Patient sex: M
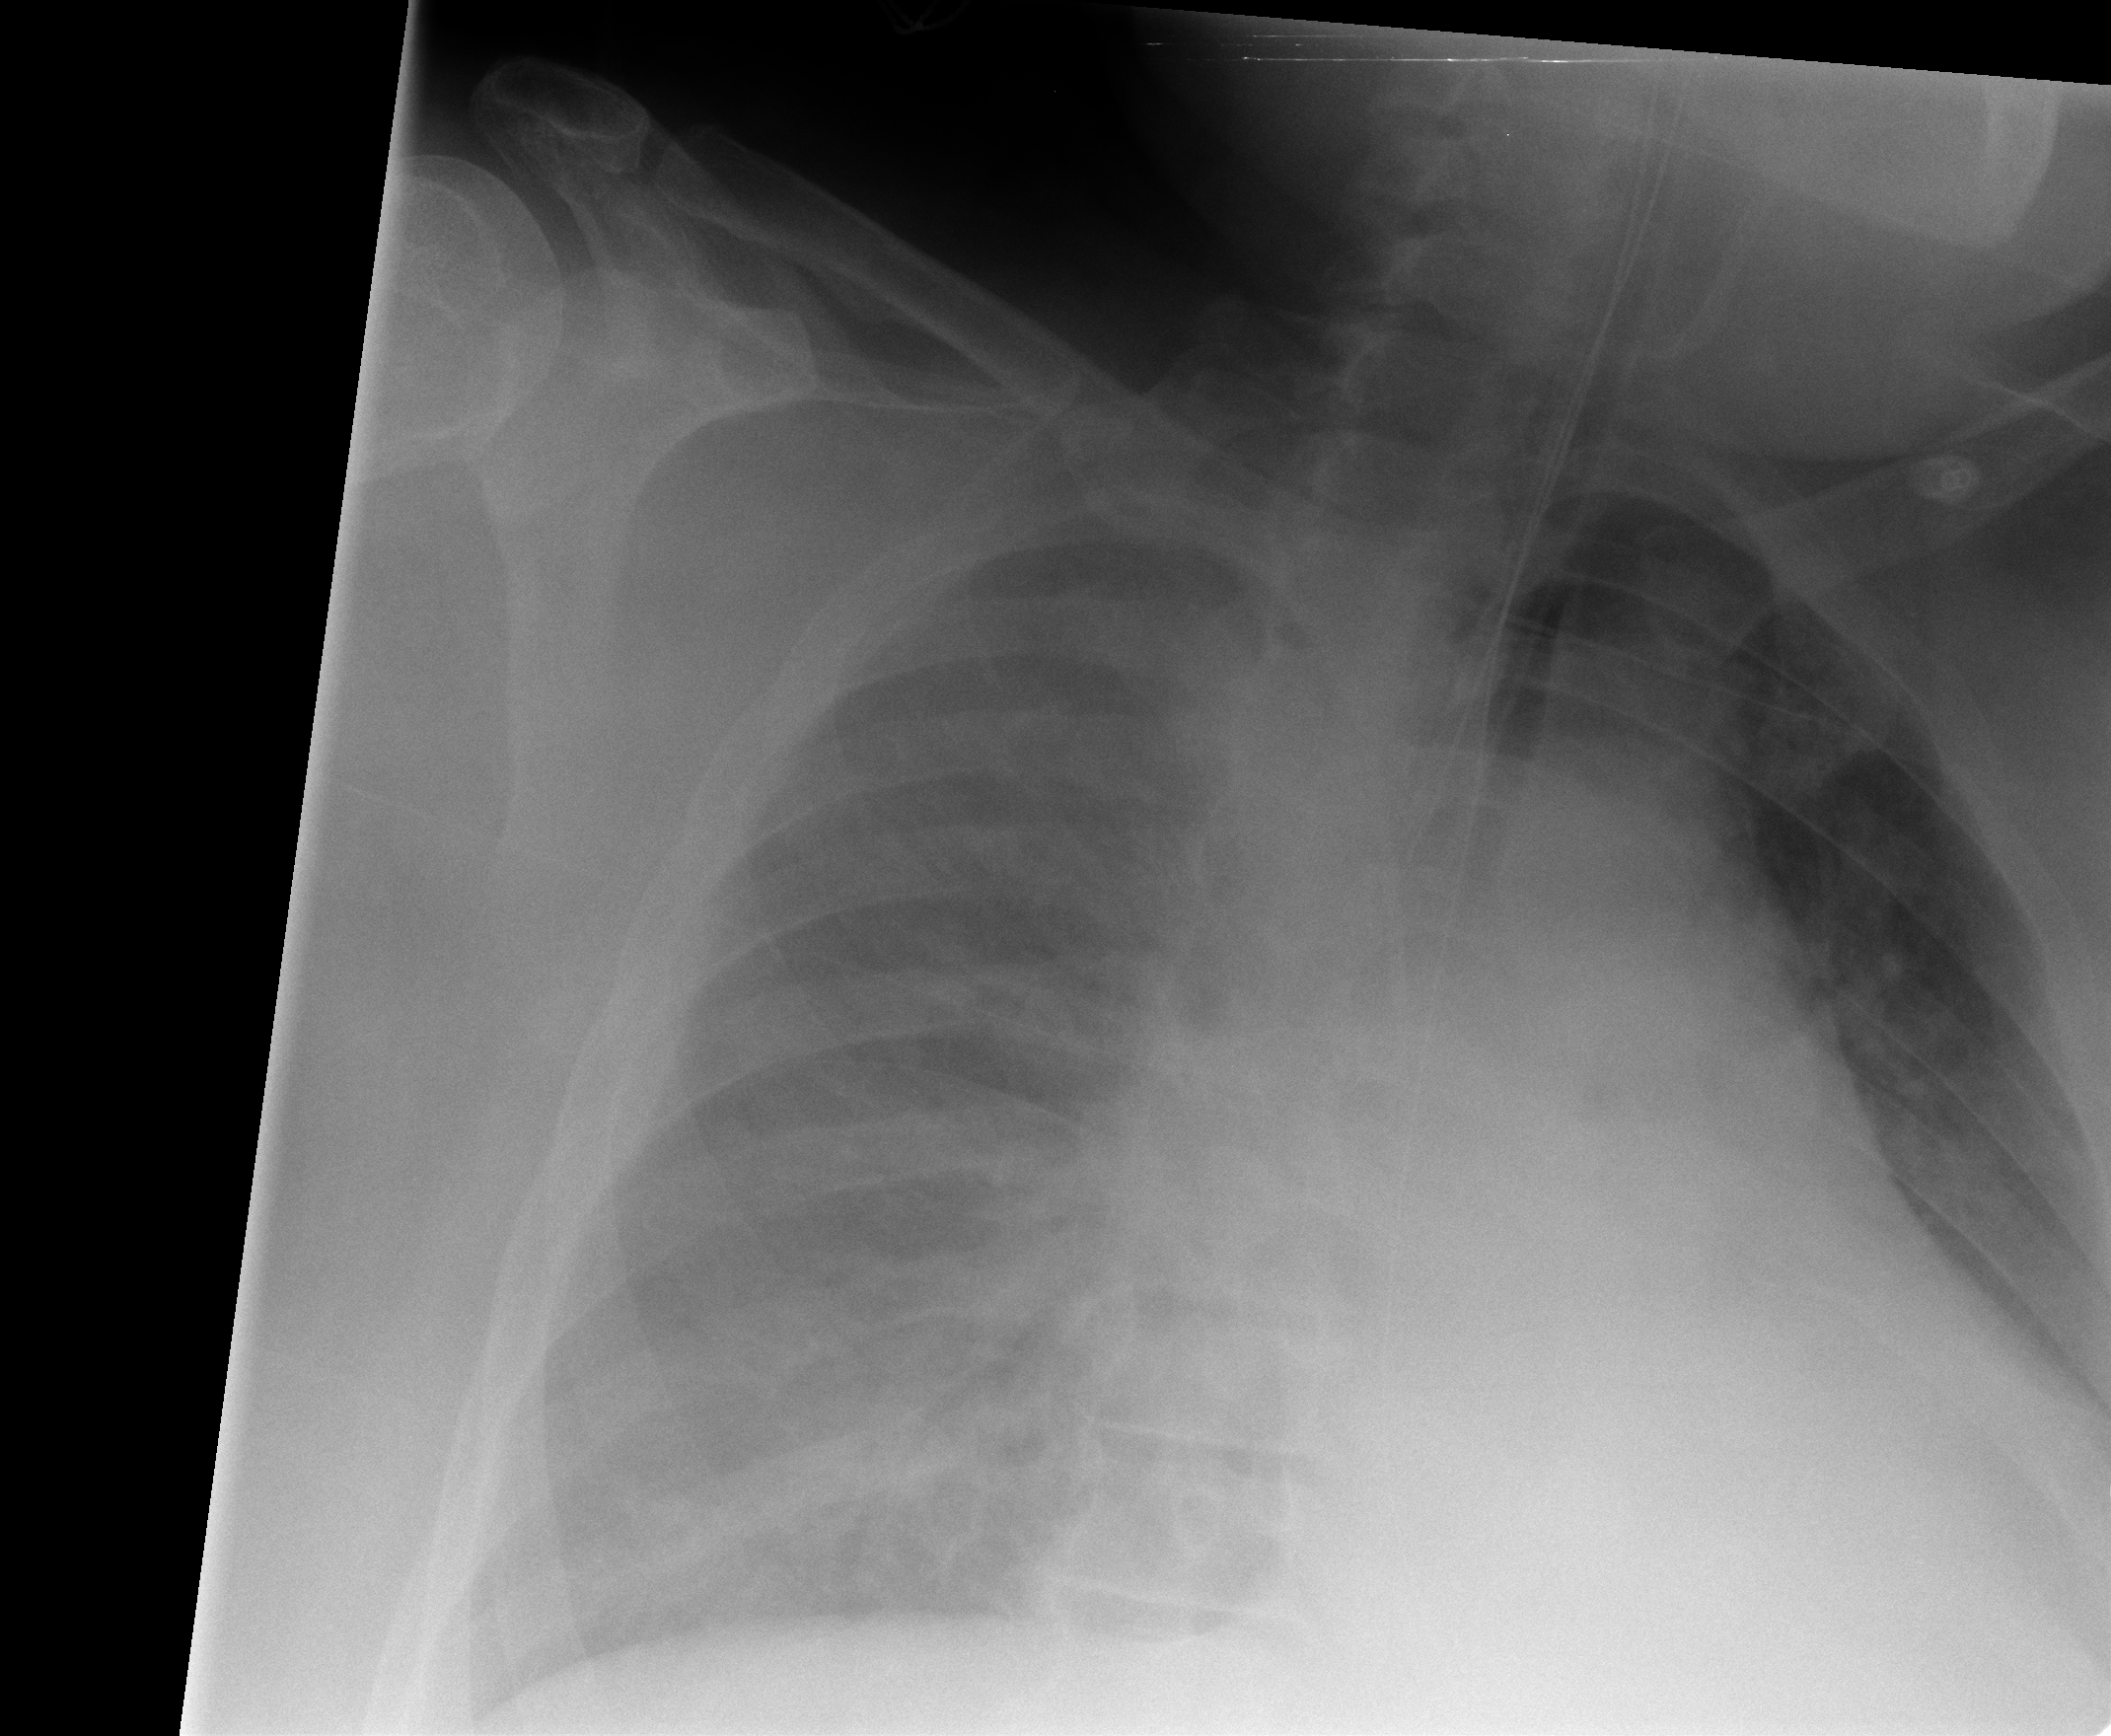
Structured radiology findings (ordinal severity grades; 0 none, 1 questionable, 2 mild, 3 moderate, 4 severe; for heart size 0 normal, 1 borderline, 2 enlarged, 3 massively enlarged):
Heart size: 2
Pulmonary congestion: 2
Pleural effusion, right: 0
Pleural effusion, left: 2
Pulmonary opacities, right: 3
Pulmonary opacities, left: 2
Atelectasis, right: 3
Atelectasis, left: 3